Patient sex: F
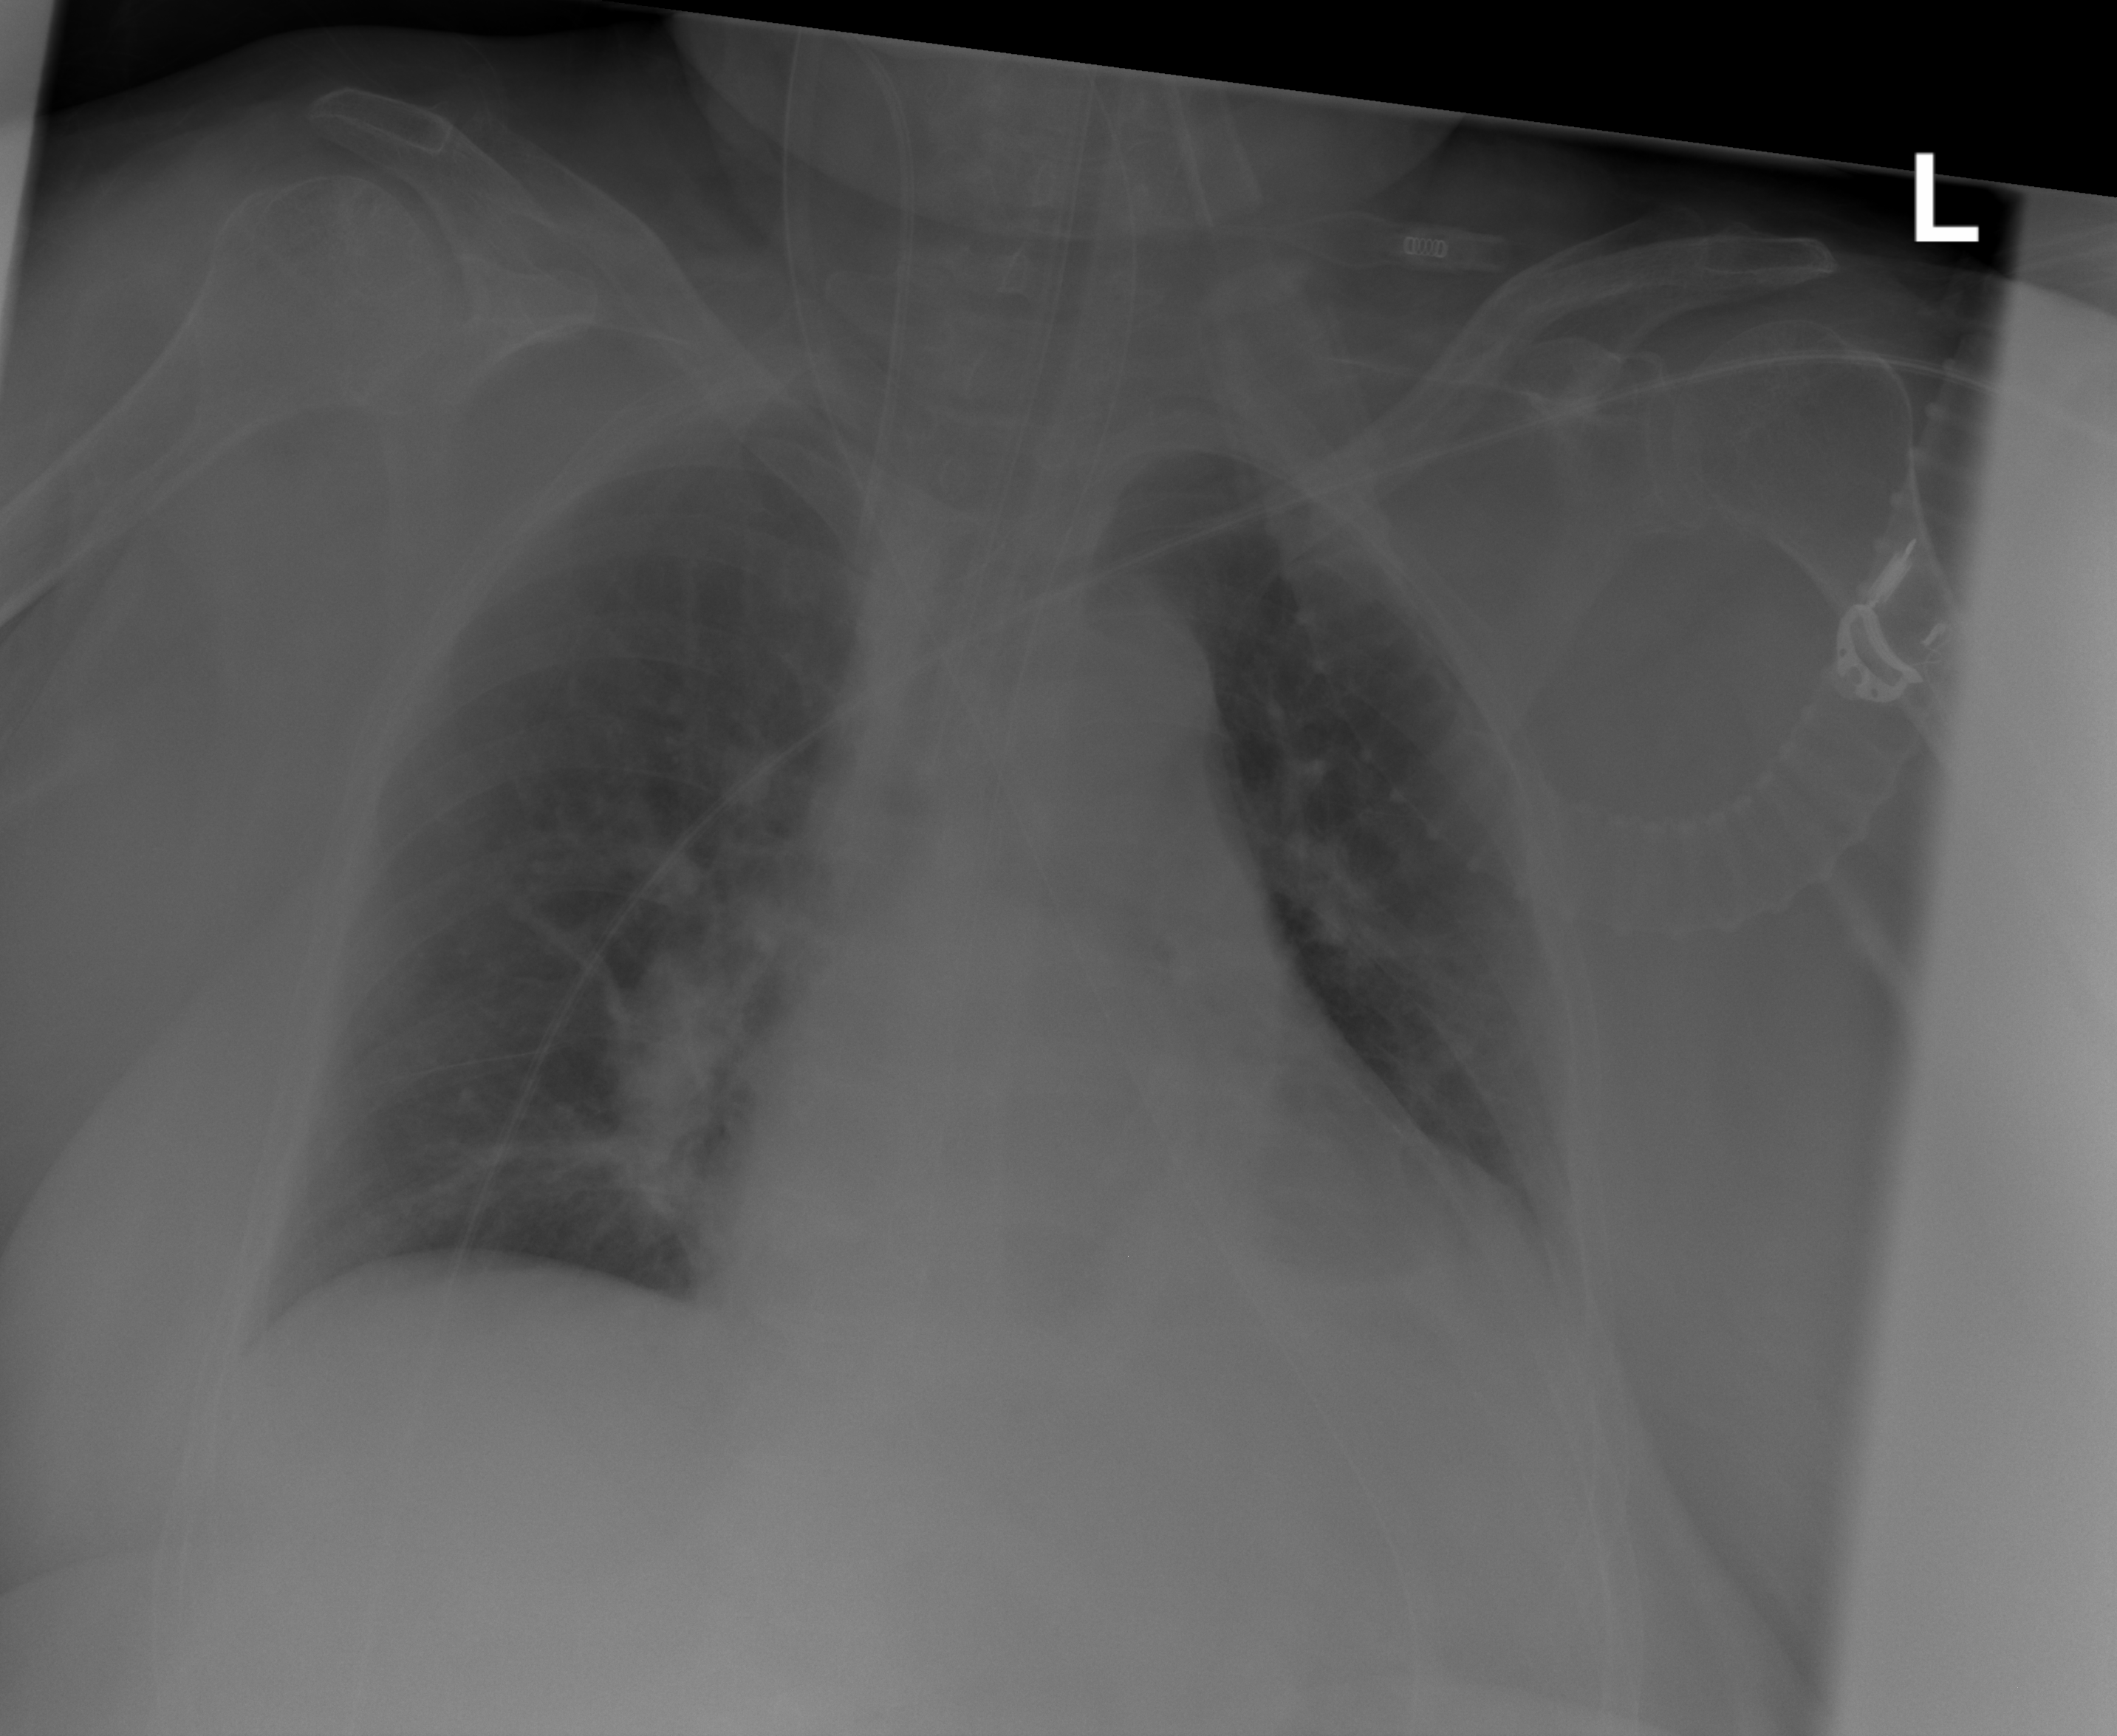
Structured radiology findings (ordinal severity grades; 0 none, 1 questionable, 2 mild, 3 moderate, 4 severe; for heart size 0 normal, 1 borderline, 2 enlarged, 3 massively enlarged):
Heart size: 2
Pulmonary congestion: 0
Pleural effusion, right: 0
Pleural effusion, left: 1
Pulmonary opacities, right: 0
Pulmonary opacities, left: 0
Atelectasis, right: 0
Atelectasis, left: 2